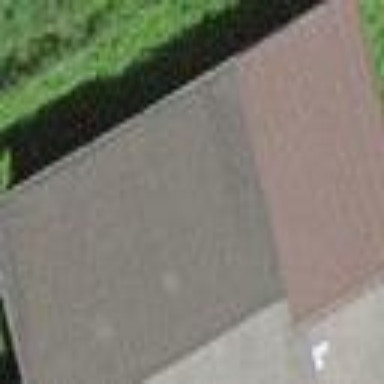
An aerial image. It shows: View of roof of building.